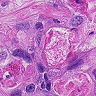
Metastatic tissue present: yes